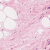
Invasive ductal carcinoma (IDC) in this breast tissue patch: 0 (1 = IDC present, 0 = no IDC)